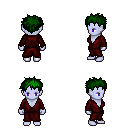
a pixel art fantasy rpg character, female body template, dark elf, purple skin, red robe, magenta pants, green bedhead hairstyle, four views (front, back, left, right), 2x2 character sprite sheet, small pixel art, hard edges, no anti-aliasing